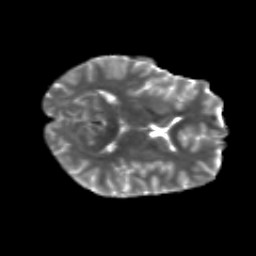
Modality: T2w
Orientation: axial
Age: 18
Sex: male
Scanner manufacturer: siemens
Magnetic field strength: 3 T
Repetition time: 8.8 s
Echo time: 0.085 s